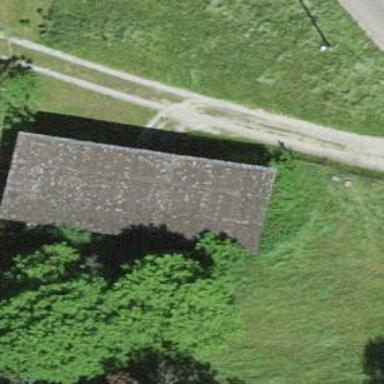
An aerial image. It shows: Rural barn.